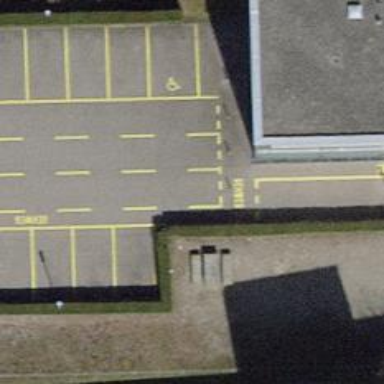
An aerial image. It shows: Road serving as parking aisle.